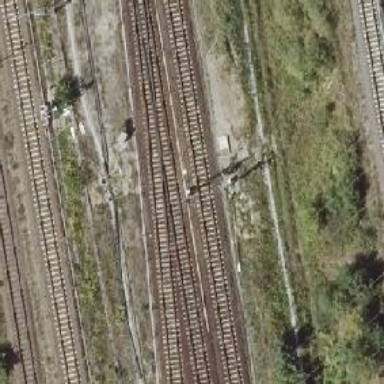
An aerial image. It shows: Railway with electrified contact lines.